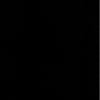
Label: dusty